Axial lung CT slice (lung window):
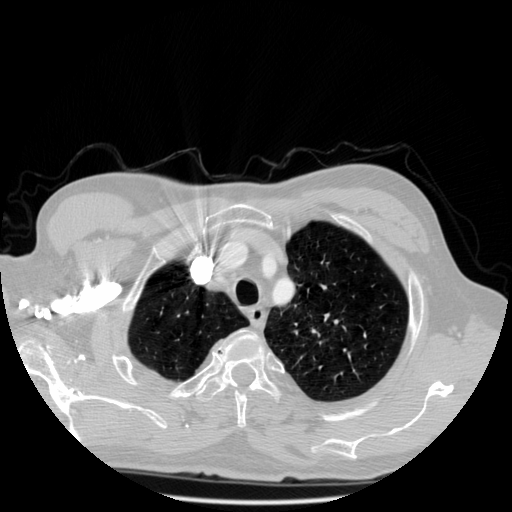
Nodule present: no